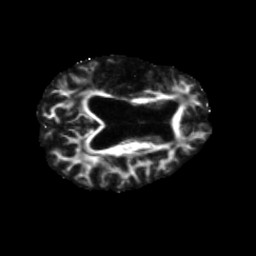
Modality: FA
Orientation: axial
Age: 68
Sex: male
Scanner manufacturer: siemens
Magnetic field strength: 3 T
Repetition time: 5.47 s
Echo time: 0.0854 s